Interaction volume radius: 5 \u00c5
Interaction volume height: 20 \u00c5
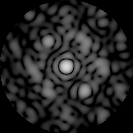
Disorder parameter: 0.5855